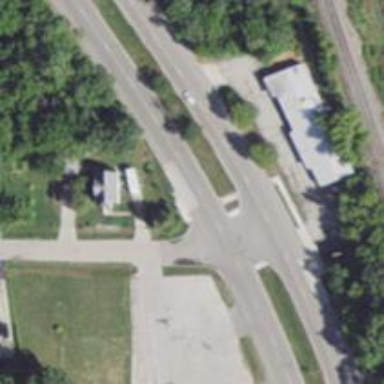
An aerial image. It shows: Footway that serves as traffic island.